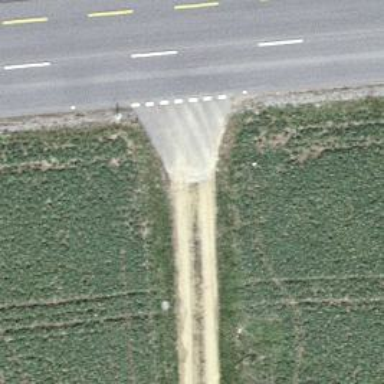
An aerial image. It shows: Well-maintained track road of grade 1.